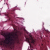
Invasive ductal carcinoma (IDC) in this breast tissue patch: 0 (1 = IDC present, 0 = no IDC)